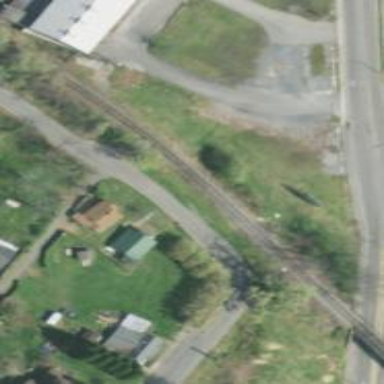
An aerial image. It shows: Abandoned railway.